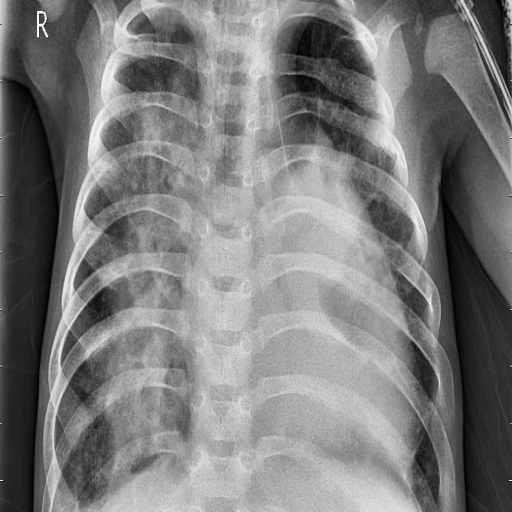
Finding: PNEUMONIA